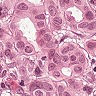
Metastatic tissue present: yes